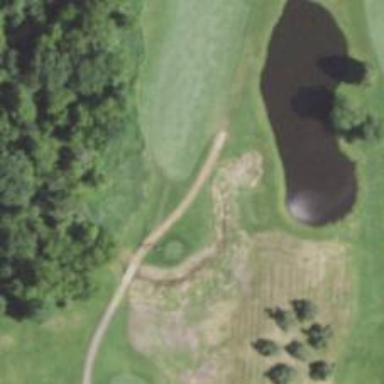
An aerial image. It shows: Pathway for golfing.